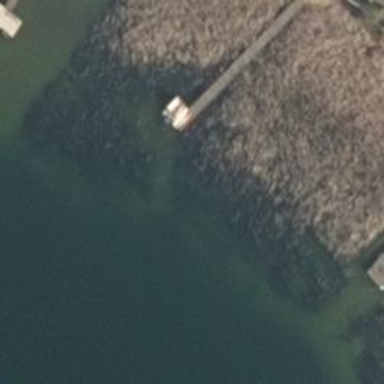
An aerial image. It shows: Man-made pier.